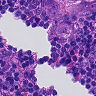
Metastatic tissue present: yes